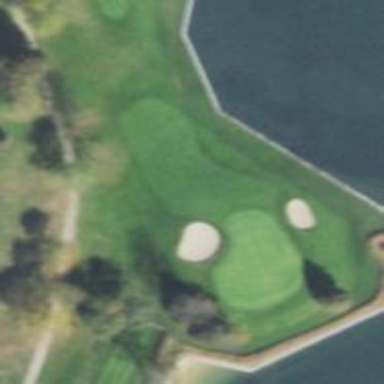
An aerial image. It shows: Golf hole.